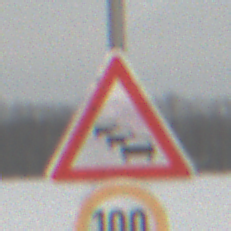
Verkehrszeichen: Stau
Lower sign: Geschwindigkeit100
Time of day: MorningAfternoon
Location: Outdoor (Nature)
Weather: Overcast
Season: Winter
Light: Natural